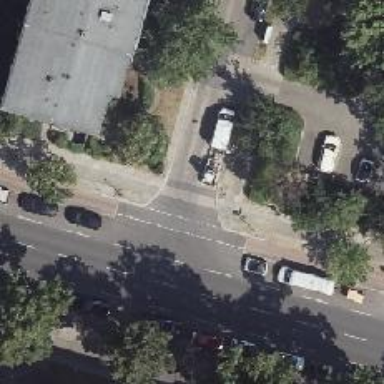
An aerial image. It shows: Asphalt footpath with unmarked crossing.